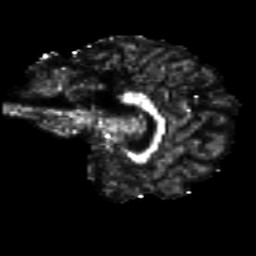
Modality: FA
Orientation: sagittal
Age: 26
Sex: female
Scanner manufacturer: siemens
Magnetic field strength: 3 T
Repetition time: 8.8 s
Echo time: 0.085 s